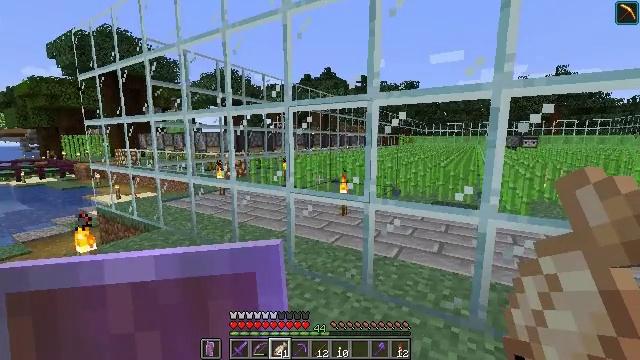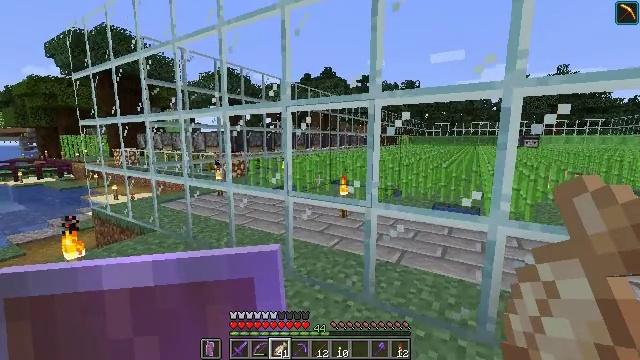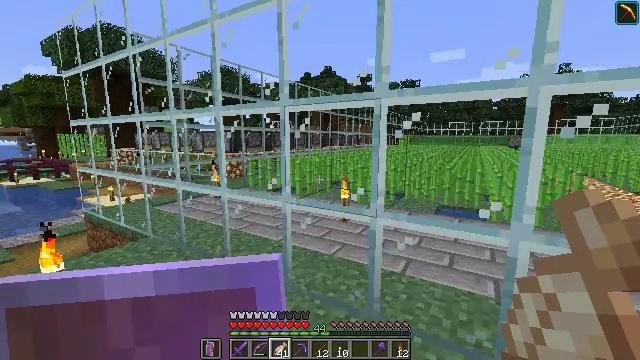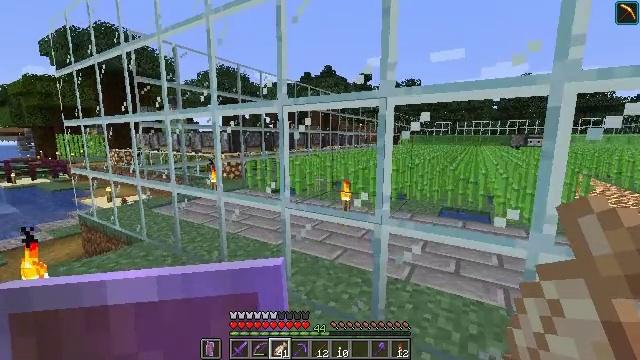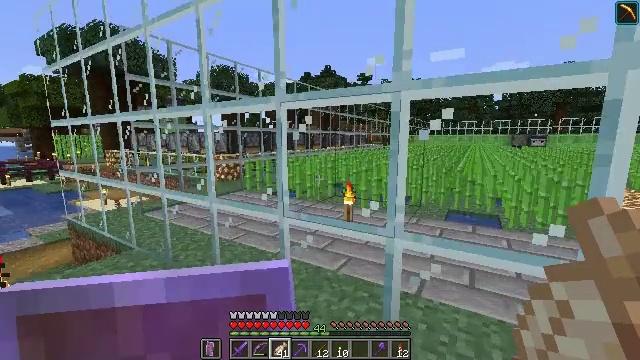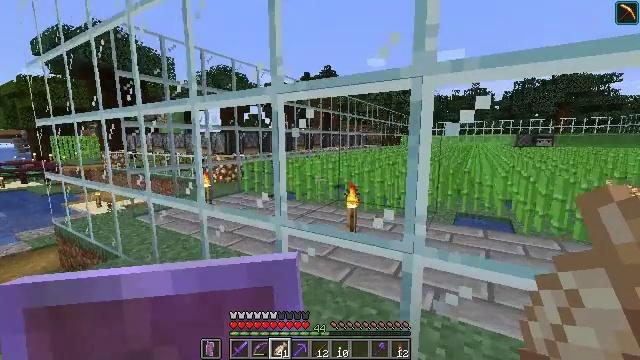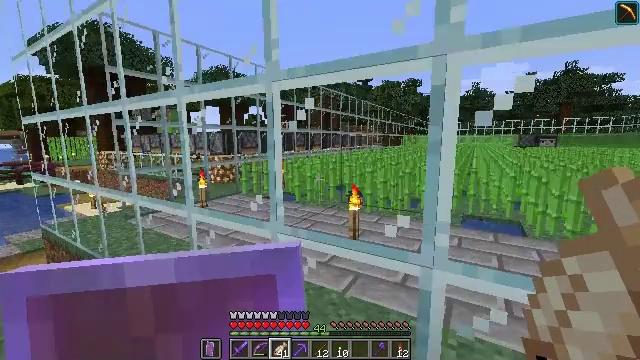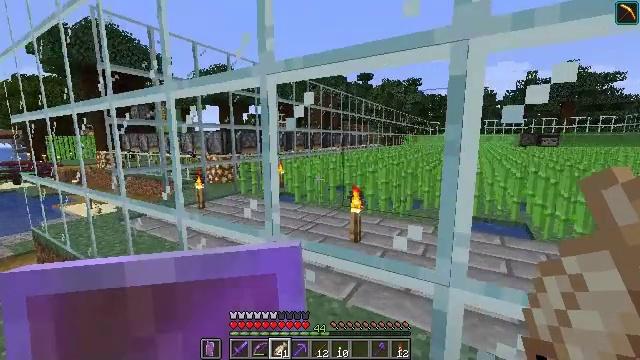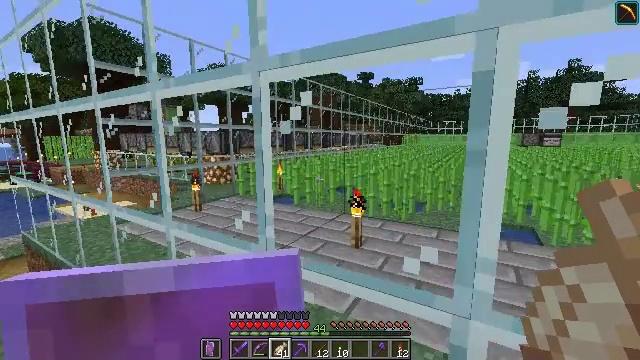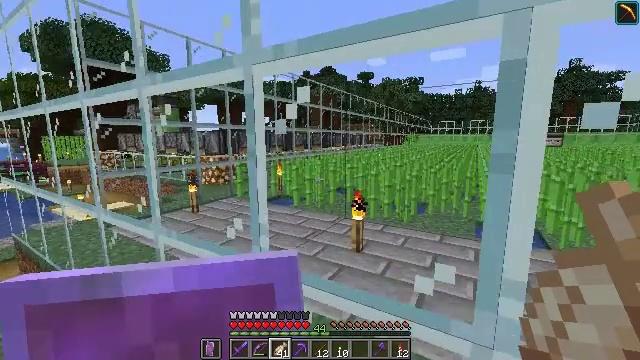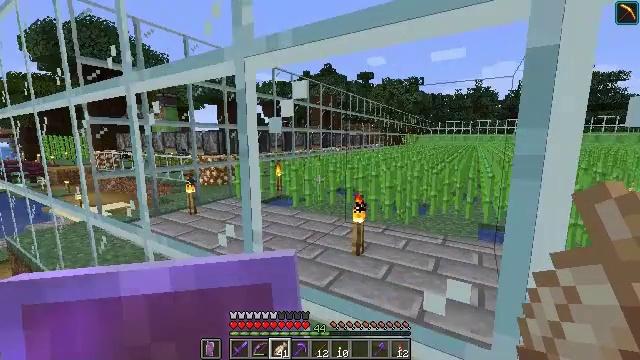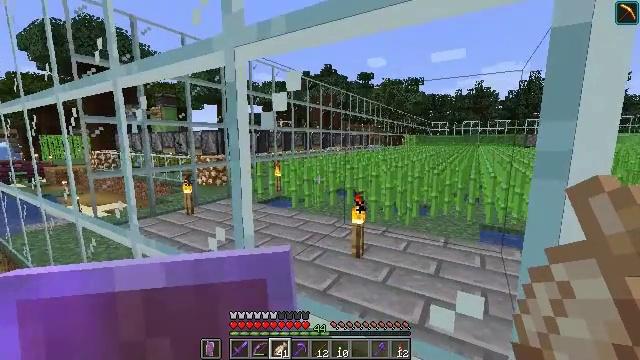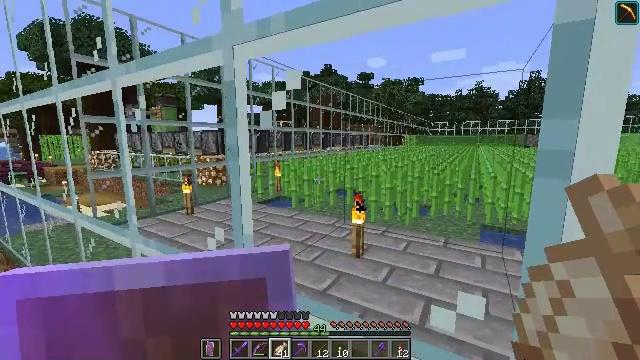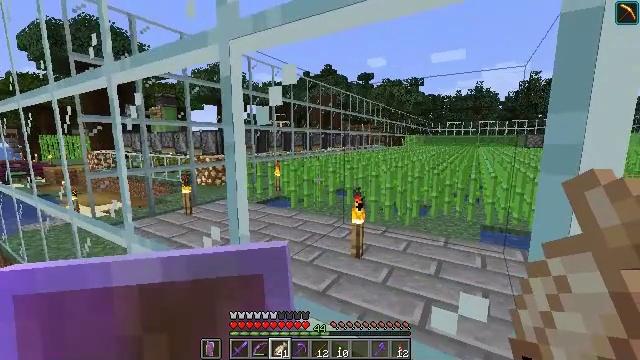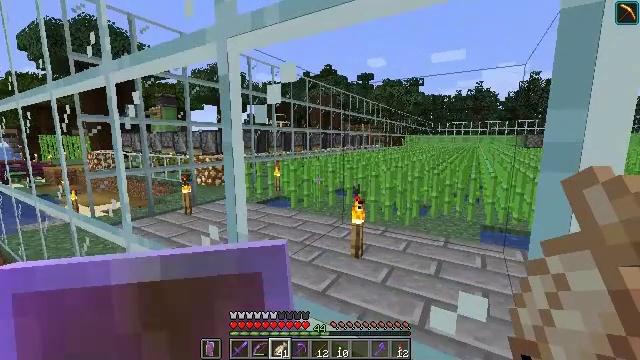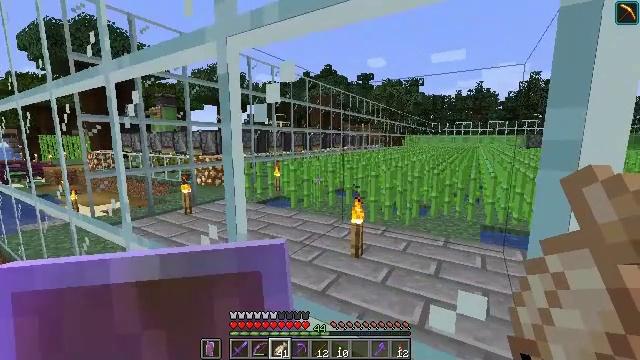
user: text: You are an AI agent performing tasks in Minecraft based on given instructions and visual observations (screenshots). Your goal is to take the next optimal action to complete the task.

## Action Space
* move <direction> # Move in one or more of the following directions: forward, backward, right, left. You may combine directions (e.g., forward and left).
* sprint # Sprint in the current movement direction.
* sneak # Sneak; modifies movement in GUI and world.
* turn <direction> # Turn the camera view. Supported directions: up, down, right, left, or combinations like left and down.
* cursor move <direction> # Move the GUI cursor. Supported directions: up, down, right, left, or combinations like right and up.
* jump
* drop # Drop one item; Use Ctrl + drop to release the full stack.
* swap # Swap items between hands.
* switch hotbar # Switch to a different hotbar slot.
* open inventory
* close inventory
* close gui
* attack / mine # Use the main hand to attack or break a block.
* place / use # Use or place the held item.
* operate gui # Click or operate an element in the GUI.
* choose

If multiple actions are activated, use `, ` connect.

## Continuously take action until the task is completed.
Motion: motion action
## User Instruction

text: Create a stonecutter using necessary resources.
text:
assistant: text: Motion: move forward
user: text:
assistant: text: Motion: move forward
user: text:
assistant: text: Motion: move forward
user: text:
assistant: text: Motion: move forward
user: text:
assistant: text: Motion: move forward
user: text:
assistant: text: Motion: move forward
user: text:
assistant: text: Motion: move forward
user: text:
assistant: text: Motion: move forward
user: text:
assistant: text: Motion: no_op
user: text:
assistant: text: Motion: no_op
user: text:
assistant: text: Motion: no_op
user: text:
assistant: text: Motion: no_op
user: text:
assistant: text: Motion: no_op
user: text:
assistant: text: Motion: no_op
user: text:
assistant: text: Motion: no_op
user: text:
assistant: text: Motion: no_op
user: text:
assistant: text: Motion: no_op
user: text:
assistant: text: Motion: no_op
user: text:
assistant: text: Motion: no_op
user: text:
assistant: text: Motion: no_op
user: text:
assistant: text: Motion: no_op
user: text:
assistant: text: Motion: no_op
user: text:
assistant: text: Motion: no_op
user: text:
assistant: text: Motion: no_op
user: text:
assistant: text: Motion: no_op
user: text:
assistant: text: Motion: turn left and up
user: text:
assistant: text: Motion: turn left and up
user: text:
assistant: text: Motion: no_op
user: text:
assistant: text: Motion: no_op
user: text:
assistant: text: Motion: no_op